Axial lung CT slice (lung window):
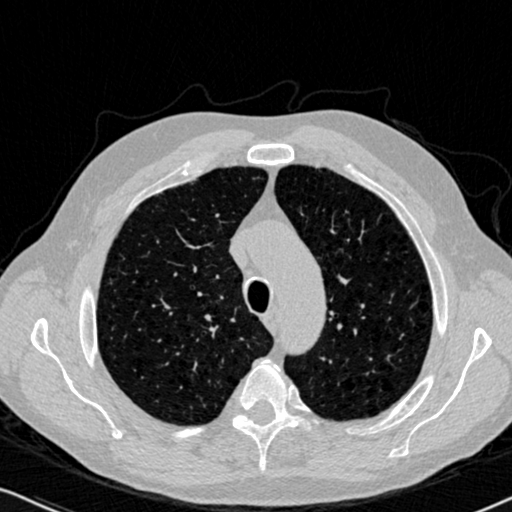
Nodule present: no